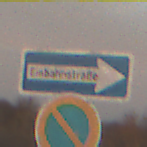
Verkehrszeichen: EinbahnstrasseRechtsweisend
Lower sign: EingeschraenktesHalteverbot
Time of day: SunriseSunset
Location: Outdoor (Nature)
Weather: PartlyCloudy
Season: NotSpecified
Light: Natural